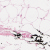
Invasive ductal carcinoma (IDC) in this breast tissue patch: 0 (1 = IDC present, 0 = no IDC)